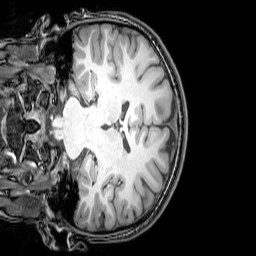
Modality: T1w
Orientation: coronal
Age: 20
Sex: female
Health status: healthy
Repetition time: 0.081 s
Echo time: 0.037 s